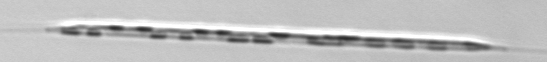
Label: Rhizosolenia